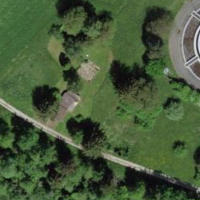
EUNIS habitat code: 55
Species observed at this site:
Corvus corone
Podiceps cristatus
Fulica atra
Falco subbuteo
Alcedo atthis
Sylvia borin
Dendrocopos major
Aegithalos caudatus
Sylvia atricapilla
Muscicapa striata
Phylloscopus collybita
Larus michahellis
Cygnus olor
Cuculus canorus
Pica pica
Phoenicurus ochruros
Falco tinnunculus
Picus viridis
Ficedula hypoleuca
Acrocephalus scirpaceus
Cyanistes caeruleus
Anas platyrhynchos
Sturnus vulgaris
Chloris chloris
Acrocephalus palustris
Fringilla coelebs
Turdus merula
Columba palumbus
Phalacrocorax carbo
Parus major
Milvus milvus
Motacilla alba
Ciconia ciconia
Phylloscopus trochilus
Accipiter nisus